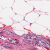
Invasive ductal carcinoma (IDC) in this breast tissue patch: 0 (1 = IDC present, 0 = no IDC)